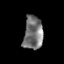
Tissue: prostate
Cell type: T cells
Senescence score: 0.354
Nuclear area (px): 627
Mean DAPI intensity: 118.911